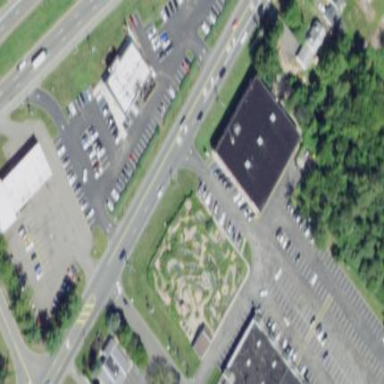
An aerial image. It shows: Miniature golf leisure land.